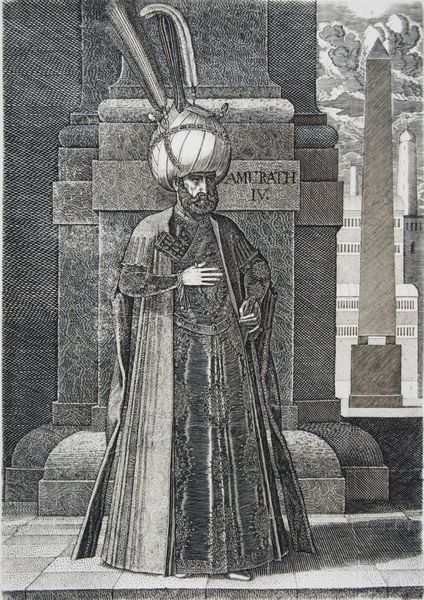
Titel: Bildnis des Fürsten Ismael
Künstler: Melchior Lorck
Standort: Münster
Institution: LWL-Landesmuseum für Kunst und Kulturgeschichte
Schlagwörter: feder, hand, himmel, mann, schatten, umhang, weiß, wolken, brust, fenster, grau, hut, kleid, licht, marmor, pfeiler, schwarz, skizze, säule, säulen, ausblick, gebäude, gürtel, wolke, rock, bart, architektur, falten, federn, lang, sockel, stein, vollbart, bildnis, hände, portrait, porträt, rauch, sonne, boden, gewand, mantel, stehend, person, edelsteine, vornehm, turm, kopfbedeckung, schrift, man, stab, kette, grafik, graphik, pilaster, treppen, inschrift, stufe, nadel, ring, mond, moschee, orient, druck, stich, fliesen, schwarzweiß, kacheln, fürst, risalit, prinz, obelisk, basis, postament, fließen, kupferstich, turban, schaft, türkei, ausgestellt, sultan, minarett, vorne, stele, soitze, türke, kaftan, kalif, minaret, ionika, sokel, abrt, pedestal, tuban, sutane, sáule, oreintale, mufti, amurath iv, portarait, amurath, amurath iv.